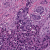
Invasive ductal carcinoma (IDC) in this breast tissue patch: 1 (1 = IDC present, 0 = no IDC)